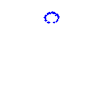
Particle: proton